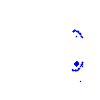
Particle: pion